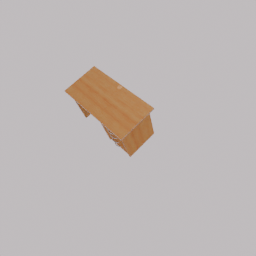
Label: furniture